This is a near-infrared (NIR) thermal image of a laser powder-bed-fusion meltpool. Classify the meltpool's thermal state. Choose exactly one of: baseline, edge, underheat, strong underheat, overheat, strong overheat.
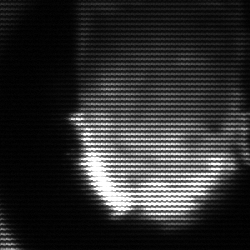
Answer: baseline